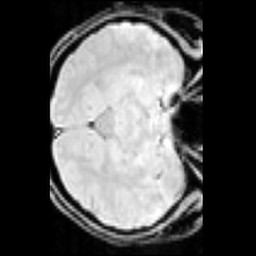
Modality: inplaneT1
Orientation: axial
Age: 21
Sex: male